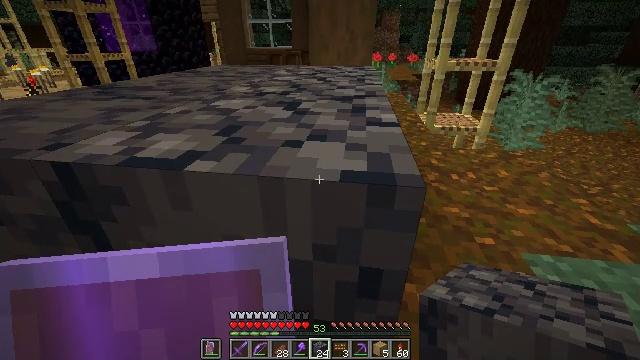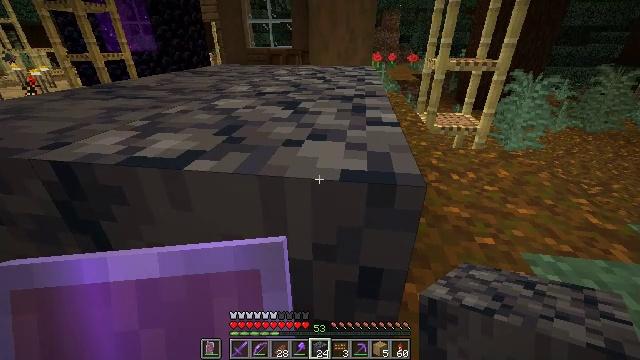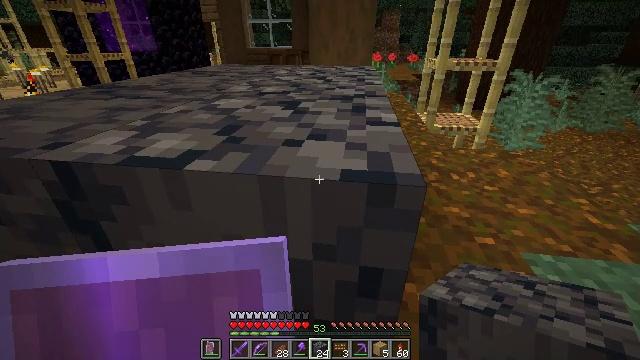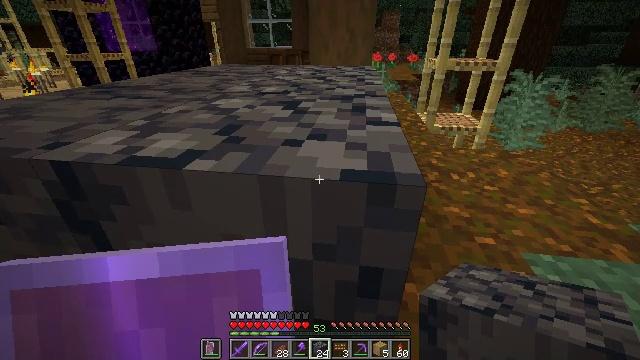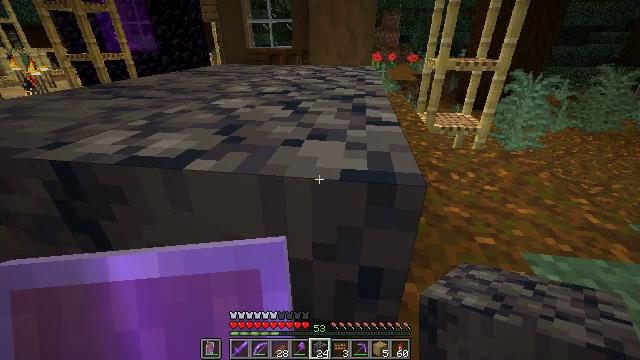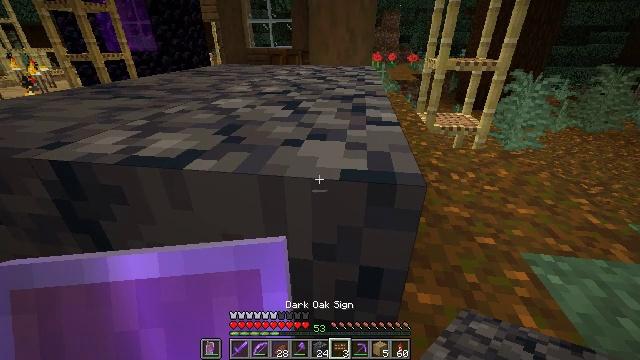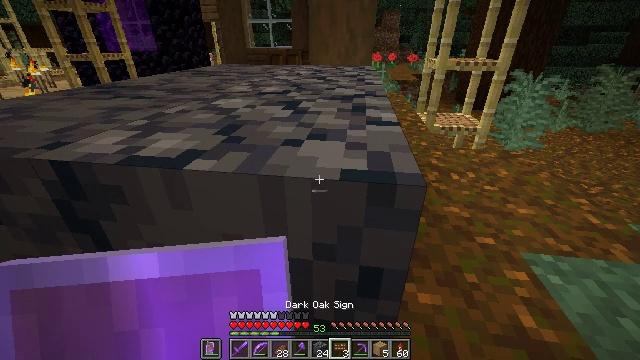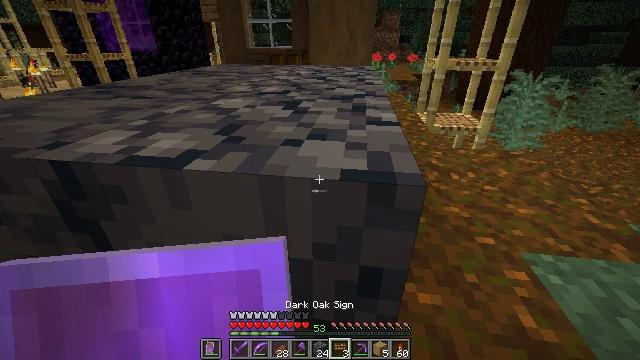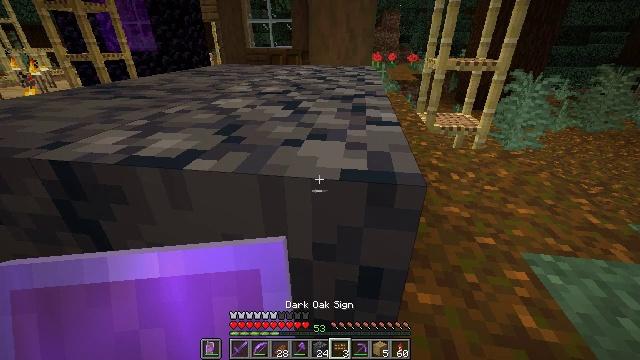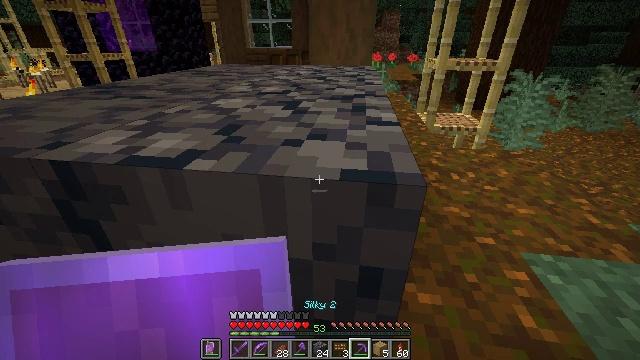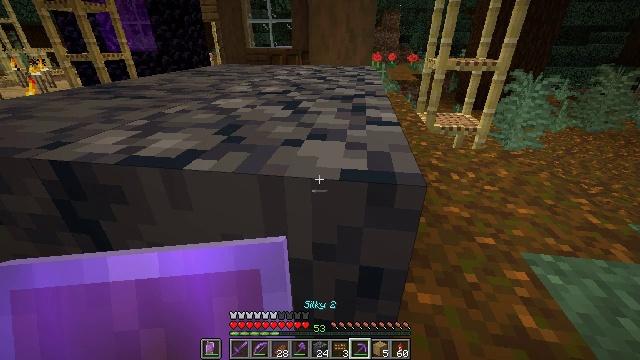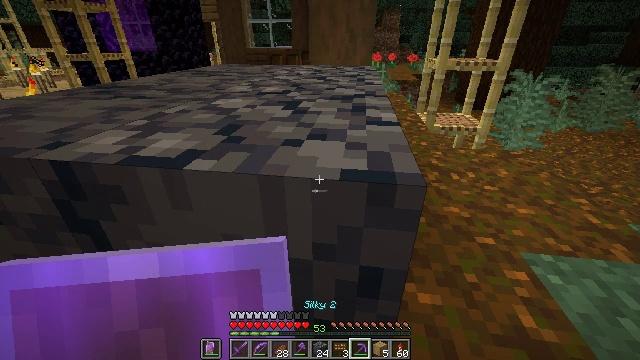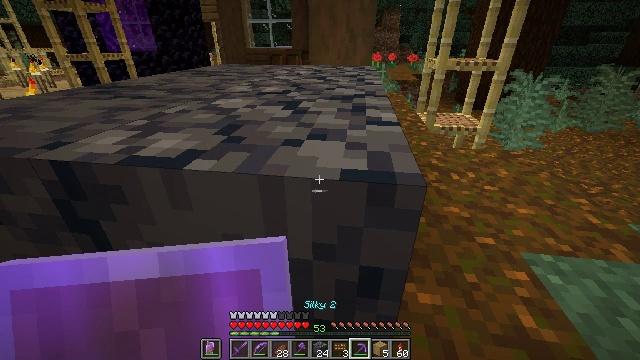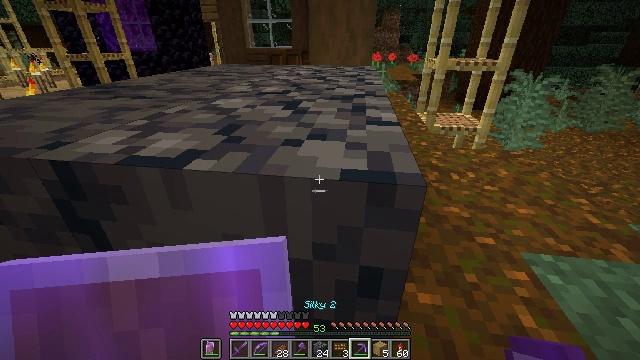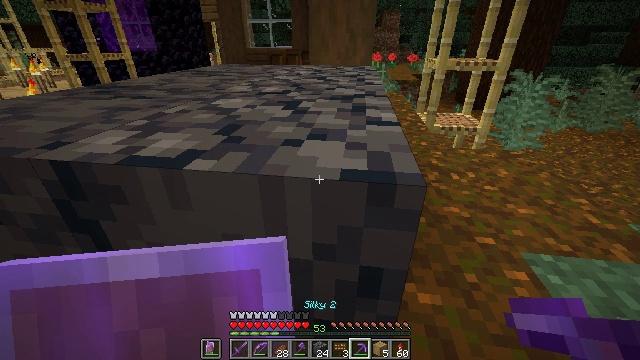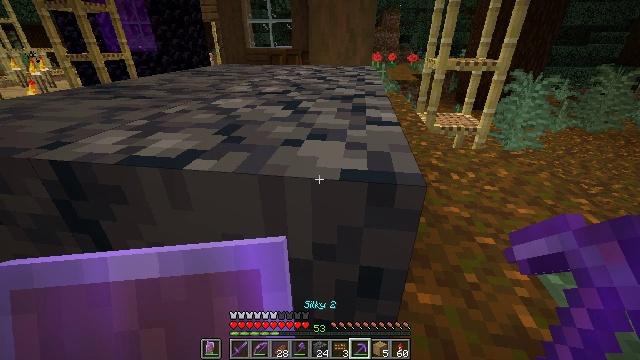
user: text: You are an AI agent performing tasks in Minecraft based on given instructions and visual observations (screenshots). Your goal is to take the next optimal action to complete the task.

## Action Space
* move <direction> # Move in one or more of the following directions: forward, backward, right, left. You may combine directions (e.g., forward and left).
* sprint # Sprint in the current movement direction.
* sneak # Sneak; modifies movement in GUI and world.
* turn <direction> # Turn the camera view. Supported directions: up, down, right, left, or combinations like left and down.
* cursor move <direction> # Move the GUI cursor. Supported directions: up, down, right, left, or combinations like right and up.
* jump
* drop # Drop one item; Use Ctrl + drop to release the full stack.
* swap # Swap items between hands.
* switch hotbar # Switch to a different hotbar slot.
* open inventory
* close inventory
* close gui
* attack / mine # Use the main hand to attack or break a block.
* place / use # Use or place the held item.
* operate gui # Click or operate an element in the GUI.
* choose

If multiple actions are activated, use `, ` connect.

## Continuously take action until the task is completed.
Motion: motion action
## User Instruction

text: Gather basalt from the ground.
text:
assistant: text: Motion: sneak
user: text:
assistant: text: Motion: sneak
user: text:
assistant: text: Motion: sneak
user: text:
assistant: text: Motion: sneak
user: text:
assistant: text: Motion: sneak
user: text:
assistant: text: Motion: sneak
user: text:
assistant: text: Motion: sneak
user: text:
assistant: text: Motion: sneak
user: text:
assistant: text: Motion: sneak
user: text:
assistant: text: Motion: sneak
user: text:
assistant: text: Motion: sneak
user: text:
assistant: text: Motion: sneak
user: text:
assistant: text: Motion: sneak
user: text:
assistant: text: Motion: sneak
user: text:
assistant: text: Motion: sneak
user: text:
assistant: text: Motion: sneak
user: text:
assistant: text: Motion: sneak
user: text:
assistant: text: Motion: sneak
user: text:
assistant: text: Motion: move forward, sneak, attack / mine
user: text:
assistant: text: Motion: move forward, sneak, attack / mine
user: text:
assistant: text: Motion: move forward, sneak, attack / mine
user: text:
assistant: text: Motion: move forward, sneak, attack / mine
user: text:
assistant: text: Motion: move forward, sneak, attack / mine
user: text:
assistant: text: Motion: move forward, sneak, attack / mine
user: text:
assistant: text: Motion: move forward, sneak, attack / mine
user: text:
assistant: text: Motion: move forward, sneak, attack / mine
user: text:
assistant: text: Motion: move forward, sneak, attack / mine
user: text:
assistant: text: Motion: move forward, sneak, attack / mine
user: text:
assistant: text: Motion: move forward, sneak, attack / mine
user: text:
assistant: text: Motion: move forward, sneak